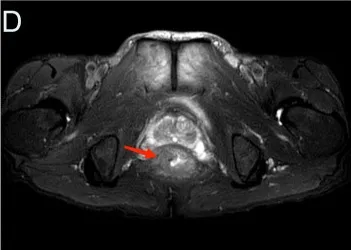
Radiological examination findings. Coronal. Views, as indicated by the arrows.
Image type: radiology (mri)